Field crop: maize
Growth stage: 1
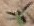
Species: atriplex